Question: How can I enter design view in SQL Server Management Studio 2012 on my tables when accessing windows azure database?

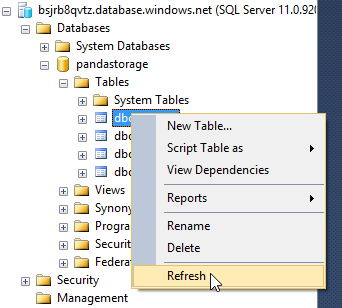
Answer: Unfortunately, SSMS 2012 doesn't support many of the nice features when connected to Azure SQL DBs.
However, VS2013 does support a lot more features. Connect the DB in the SQL Server Object Explorer of VS2013 and you can get a similar design view.